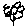
Label: flower